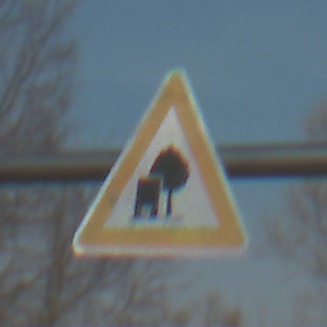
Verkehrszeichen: UnzureichendesLichtraumprofil
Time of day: MorningAfternoon
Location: Outdoor (Suburban)
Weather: Clear
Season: NotSpecified
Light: Natural